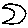
Label: moon